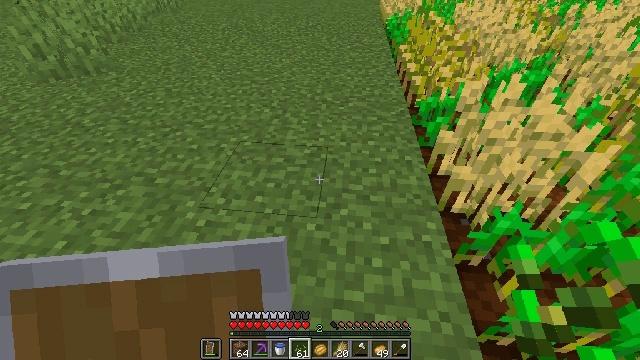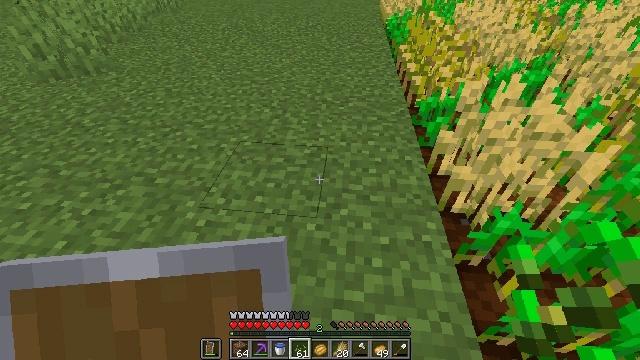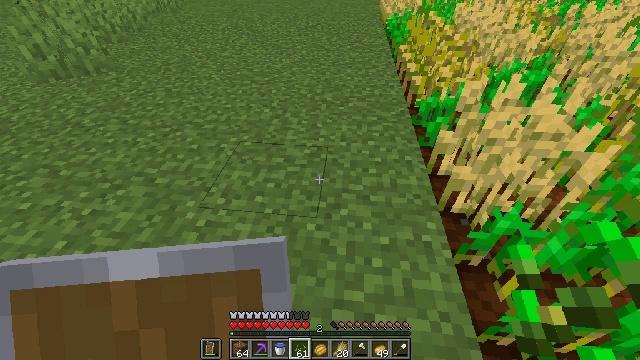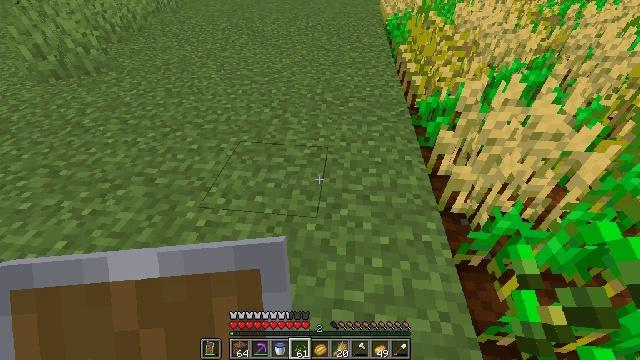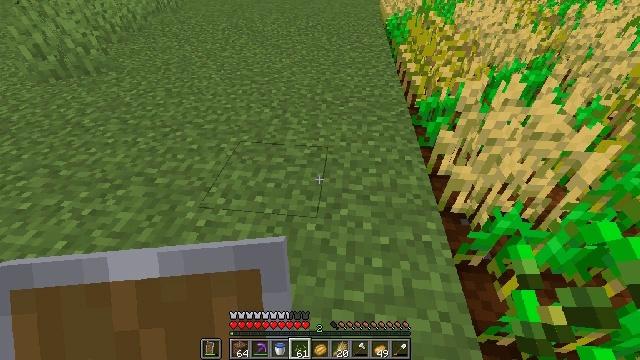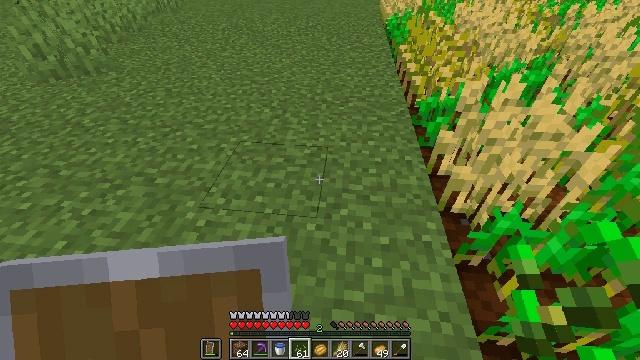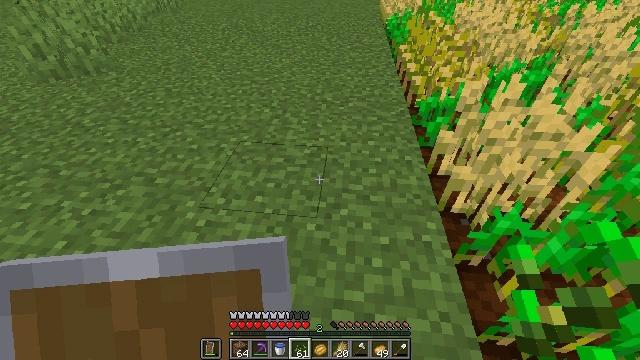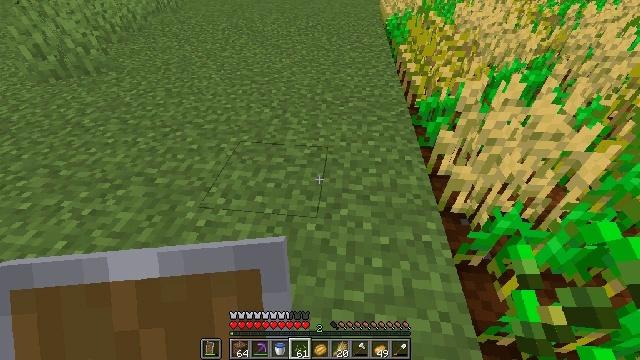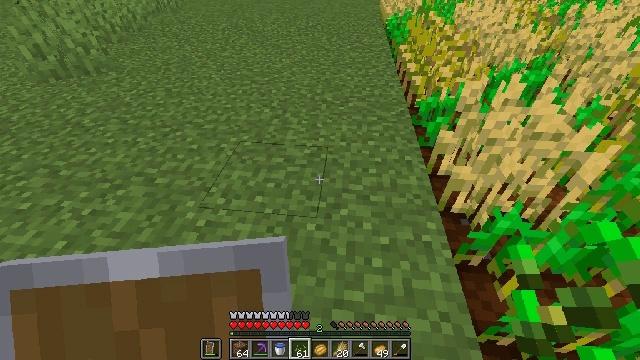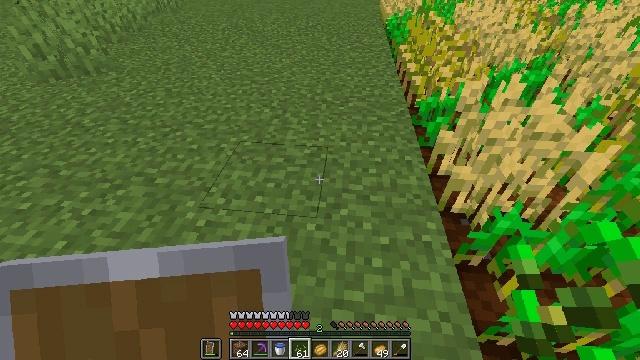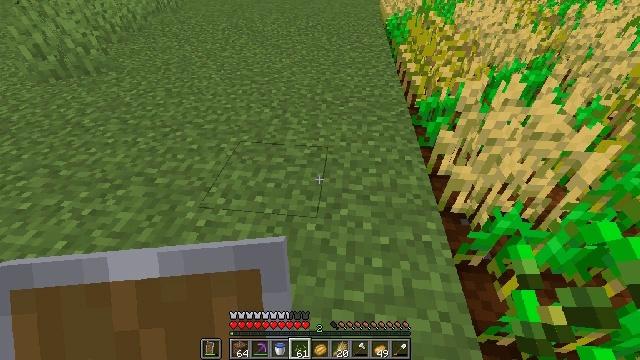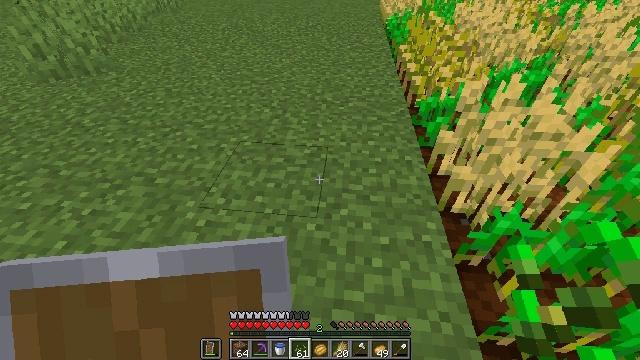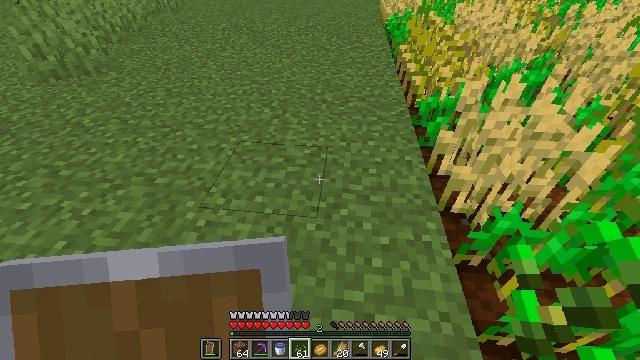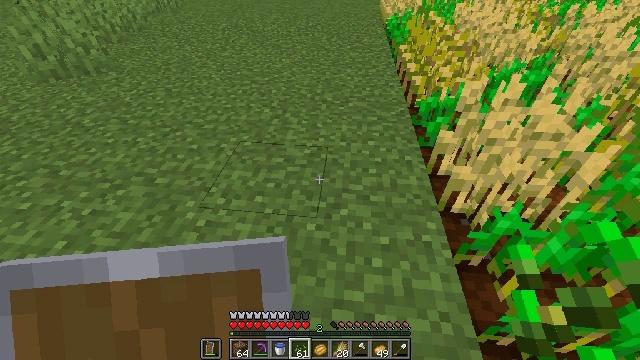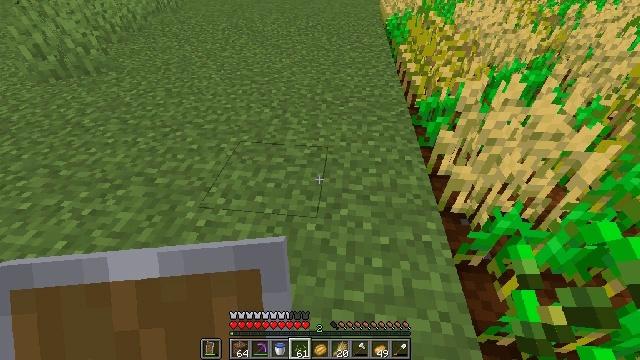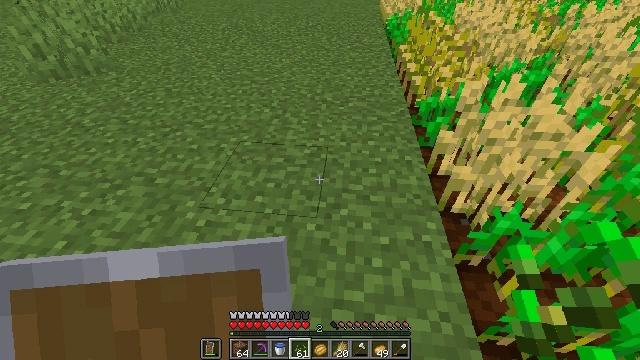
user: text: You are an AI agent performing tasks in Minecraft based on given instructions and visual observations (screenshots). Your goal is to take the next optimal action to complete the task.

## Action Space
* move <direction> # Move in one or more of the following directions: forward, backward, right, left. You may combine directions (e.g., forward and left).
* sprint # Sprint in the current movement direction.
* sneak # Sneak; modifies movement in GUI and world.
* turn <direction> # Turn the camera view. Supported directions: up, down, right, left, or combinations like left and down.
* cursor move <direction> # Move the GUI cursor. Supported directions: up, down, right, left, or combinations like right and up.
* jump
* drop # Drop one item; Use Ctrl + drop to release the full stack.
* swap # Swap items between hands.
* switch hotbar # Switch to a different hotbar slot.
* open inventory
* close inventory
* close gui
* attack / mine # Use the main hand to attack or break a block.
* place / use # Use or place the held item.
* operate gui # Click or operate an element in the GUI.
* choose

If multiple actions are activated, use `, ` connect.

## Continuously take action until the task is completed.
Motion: motion action
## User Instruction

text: Destroy the wheat to collect it.
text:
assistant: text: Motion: no_op
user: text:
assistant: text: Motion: no_op
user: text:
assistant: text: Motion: no_op
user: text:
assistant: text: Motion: no_op
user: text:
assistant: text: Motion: no_op
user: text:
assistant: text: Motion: no_op
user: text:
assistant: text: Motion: no_op
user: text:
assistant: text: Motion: no_op
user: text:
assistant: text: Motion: no_op
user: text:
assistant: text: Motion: no_op
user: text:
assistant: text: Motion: no_op
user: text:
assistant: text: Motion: no_op
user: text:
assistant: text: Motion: no_op
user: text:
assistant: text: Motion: no_op
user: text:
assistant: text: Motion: no_op
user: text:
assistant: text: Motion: no_op
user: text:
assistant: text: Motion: no_op
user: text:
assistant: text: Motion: no_op
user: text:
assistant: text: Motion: no_op
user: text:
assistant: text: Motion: no_op
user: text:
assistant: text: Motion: no_op
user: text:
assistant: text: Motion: no_op
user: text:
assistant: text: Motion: no_op
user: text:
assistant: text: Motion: no_op
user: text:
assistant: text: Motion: no_op
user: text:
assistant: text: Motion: no_op
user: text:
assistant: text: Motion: no_op
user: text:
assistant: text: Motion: no_op
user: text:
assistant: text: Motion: no_op
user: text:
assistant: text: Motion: no_op